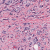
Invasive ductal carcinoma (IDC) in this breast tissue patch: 1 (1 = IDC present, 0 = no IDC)